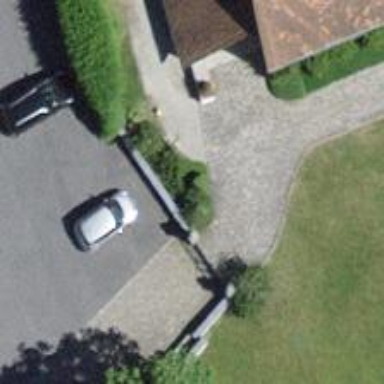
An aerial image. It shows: Gate.